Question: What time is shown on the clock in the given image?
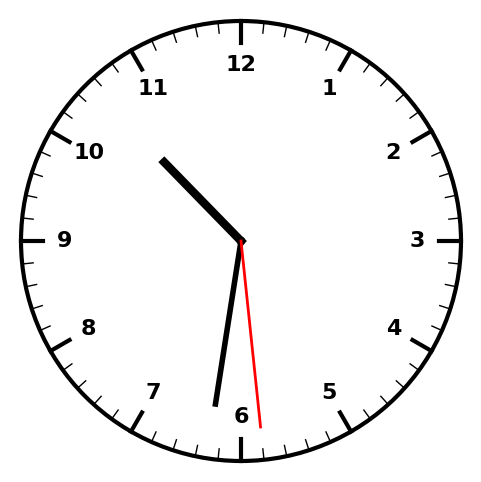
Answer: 10:31:29